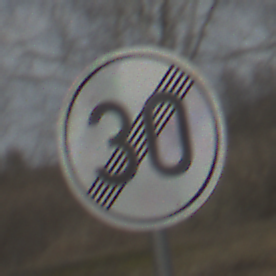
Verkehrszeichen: EndeGeschwindigkeit30
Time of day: MorningAfternoon
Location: Outdoor (Nature)
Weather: PartlyCloudy
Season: Autumn
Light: Natural